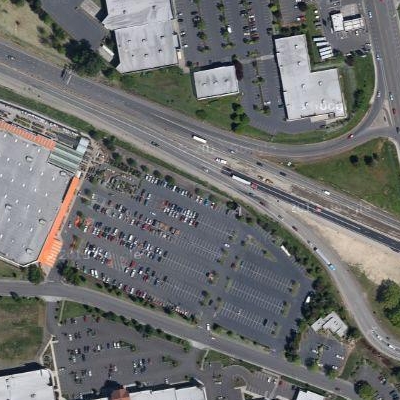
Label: Parking